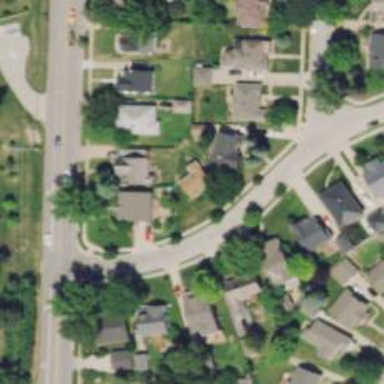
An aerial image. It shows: Residential road.